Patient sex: F
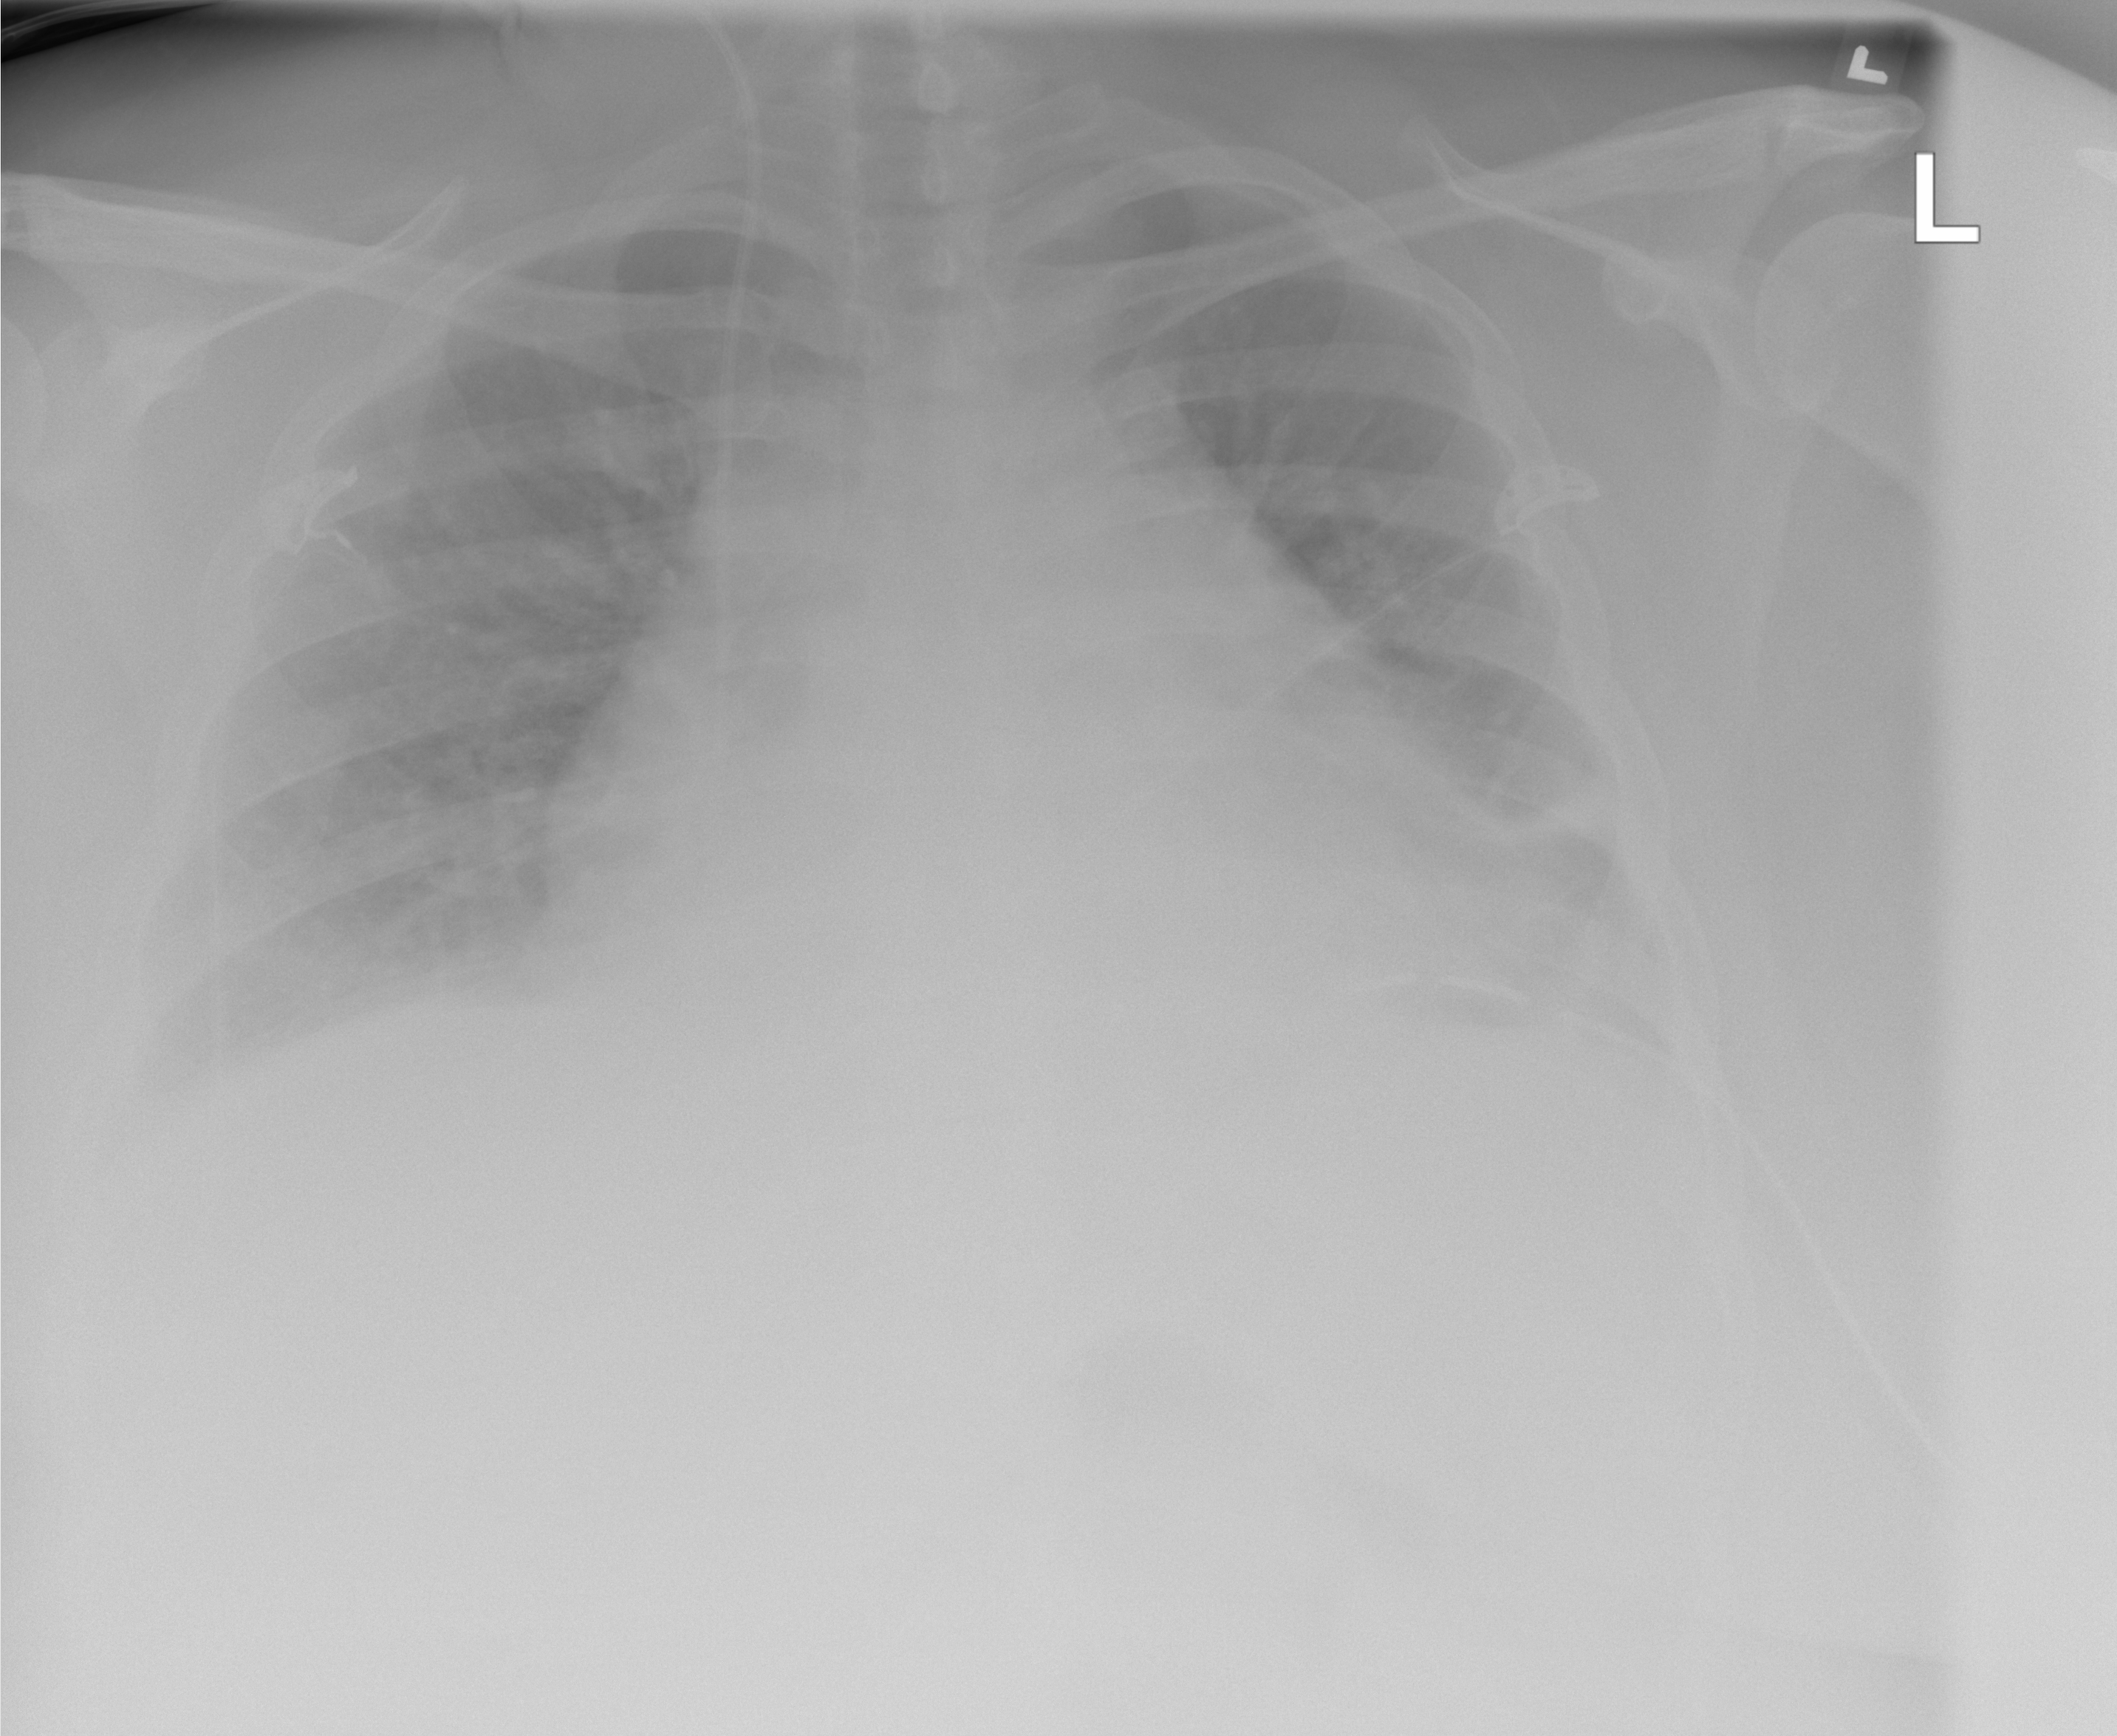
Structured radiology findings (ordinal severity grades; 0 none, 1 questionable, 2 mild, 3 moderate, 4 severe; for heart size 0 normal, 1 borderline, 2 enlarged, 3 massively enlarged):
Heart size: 2
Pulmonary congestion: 1
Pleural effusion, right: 2
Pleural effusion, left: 2
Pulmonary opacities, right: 0
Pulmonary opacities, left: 0
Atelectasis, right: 0
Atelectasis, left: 2